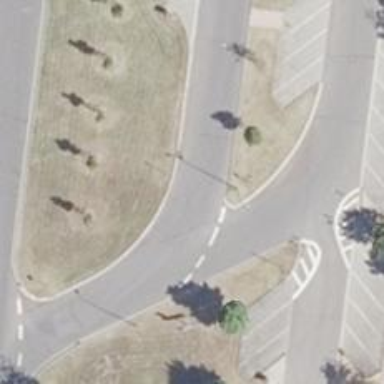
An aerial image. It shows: Asphalt road designated for service vehicles.